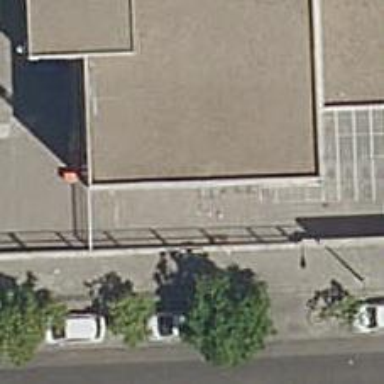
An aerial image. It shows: Bicycle parking facility.